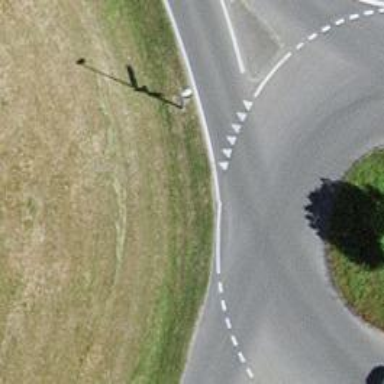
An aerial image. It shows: Road with "give way" sign.